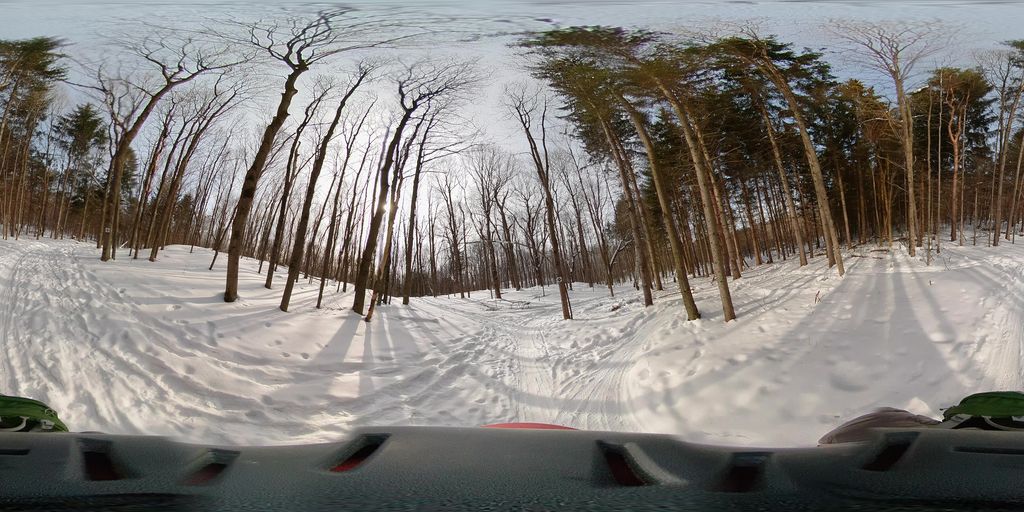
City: ottawa-gatineau